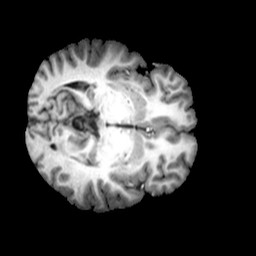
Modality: T1w
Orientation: axial